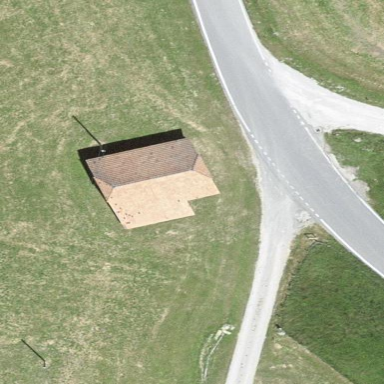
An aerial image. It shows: Rural barn.